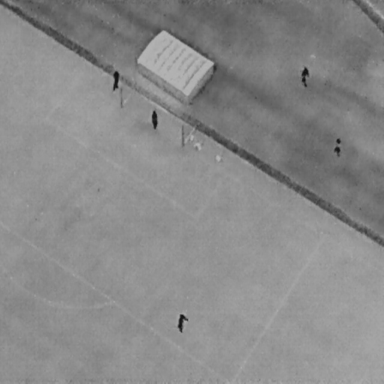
There are five People in the infrared image.